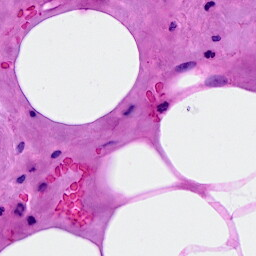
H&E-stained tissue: Breast